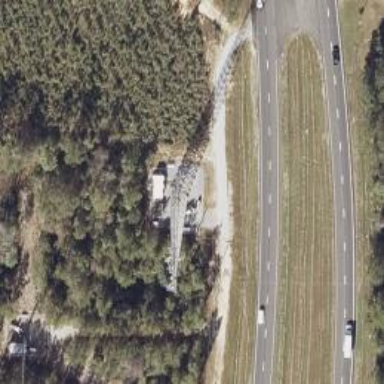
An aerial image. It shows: Man-made mast used for communication purposes.